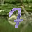
Label: 7